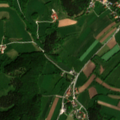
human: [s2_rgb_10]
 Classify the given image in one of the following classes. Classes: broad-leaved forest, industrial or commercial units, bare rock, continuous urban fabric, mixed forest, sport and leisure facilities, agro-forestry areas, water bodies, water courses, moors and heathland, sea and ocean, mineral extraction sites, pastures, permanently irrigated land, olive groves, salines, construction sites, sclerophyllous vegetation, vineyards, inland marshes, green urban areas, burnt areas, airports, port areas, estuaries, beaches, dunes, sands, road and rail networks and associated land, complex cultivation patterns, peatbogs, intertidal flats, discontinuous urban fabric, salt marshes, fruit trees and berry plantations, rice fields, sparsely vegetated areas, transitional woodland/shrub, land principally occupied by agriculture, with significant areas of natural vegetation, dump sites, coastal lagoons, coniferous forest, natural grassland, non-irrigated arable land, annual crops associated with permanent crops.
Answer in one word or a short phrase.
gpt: discontinuous urban fabric, pastures, complex cultivation patterns, land principally occupied by agriculture, with significant areas of natural vegetation, mixed forest